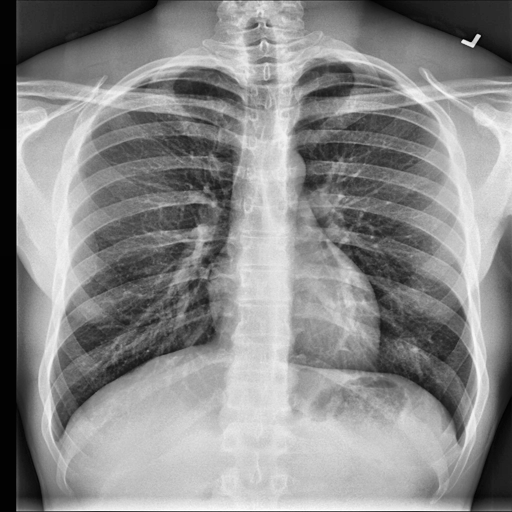
Finding: NORMAL